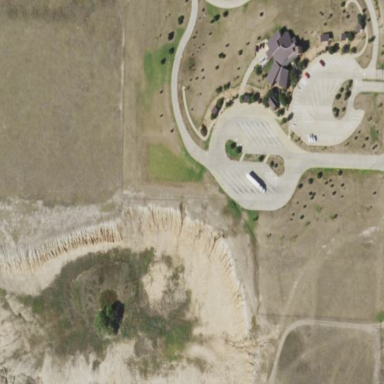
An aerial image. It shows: Rest area on the road with picnic tables.